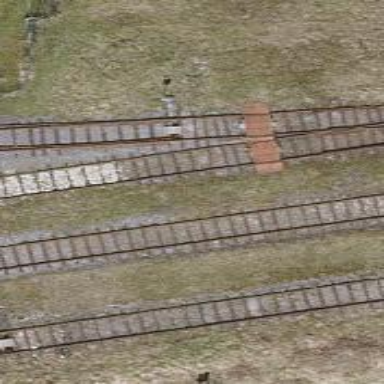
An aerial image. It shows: Railway switch.